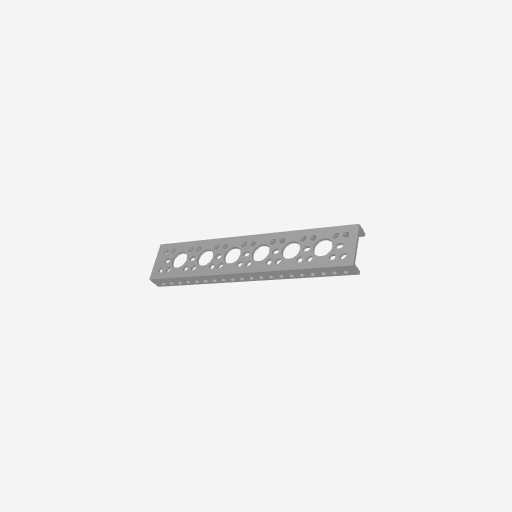
Part: MiniLowSideUChannel6H